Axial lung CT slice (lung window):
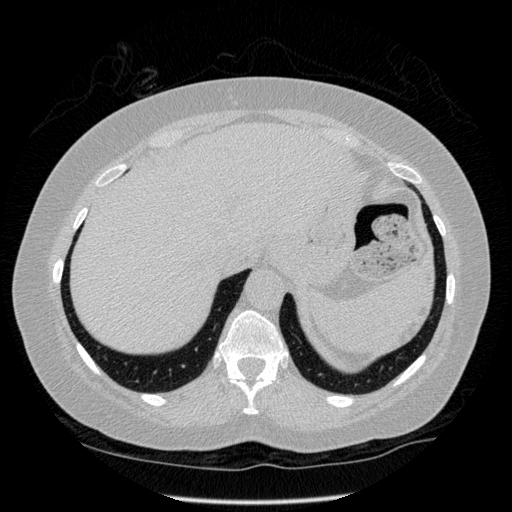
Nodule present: no